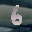
Label: 6